Interaction volume radius: 5 \u00c5
Interaction volume height: 20 \u00c5
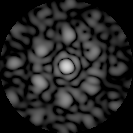
Disorder parameter: 0.5951